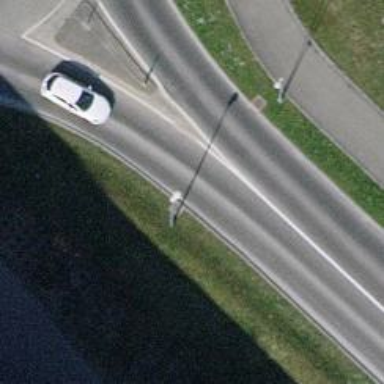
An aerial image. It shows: Tertiary road with sidewalk.